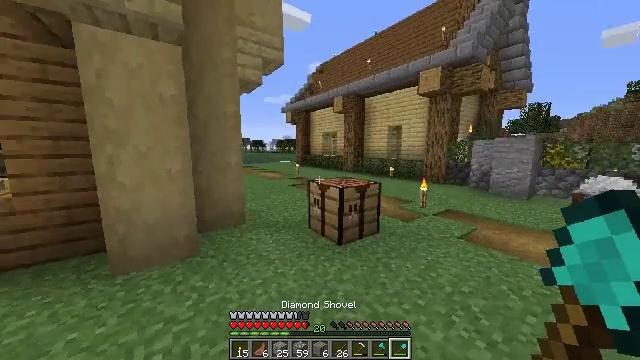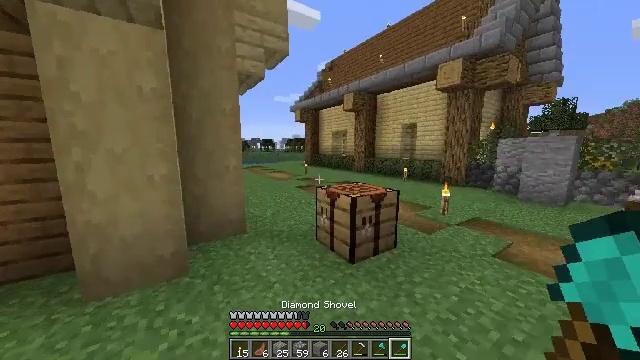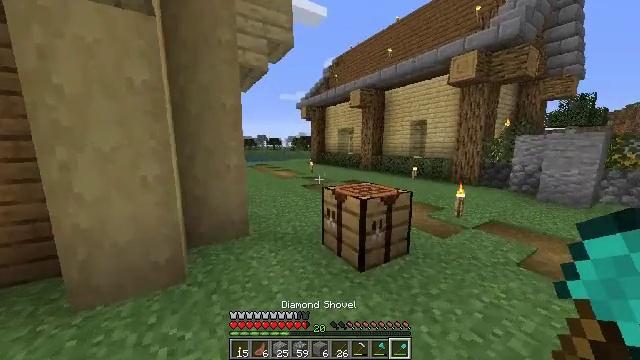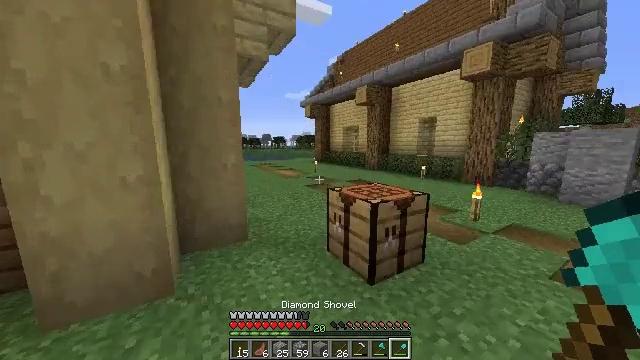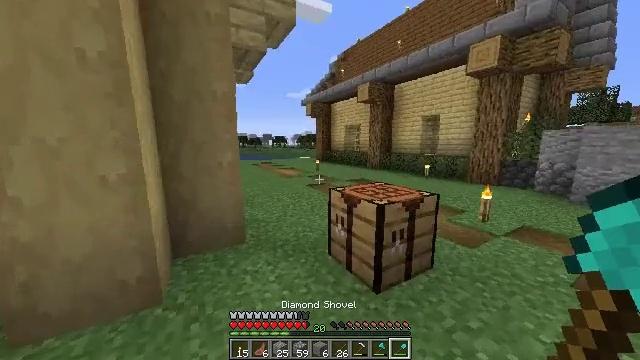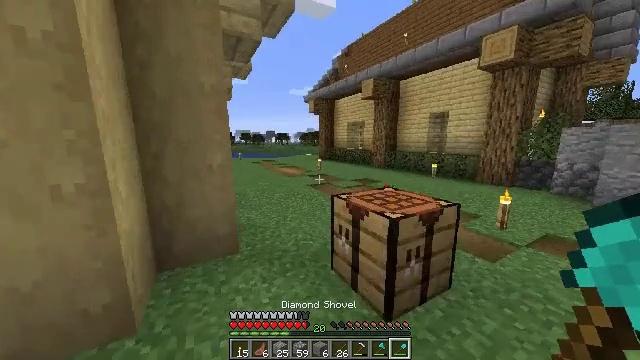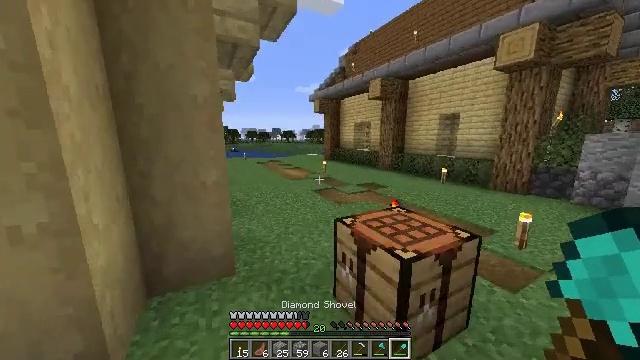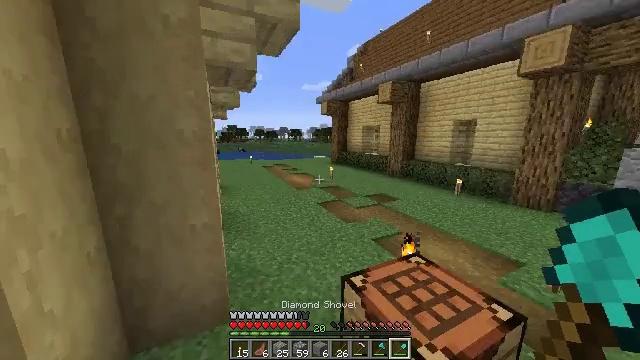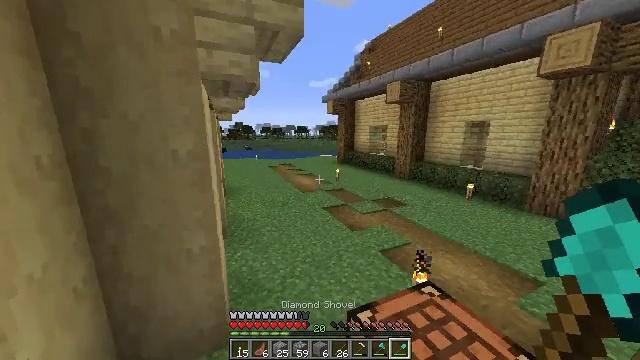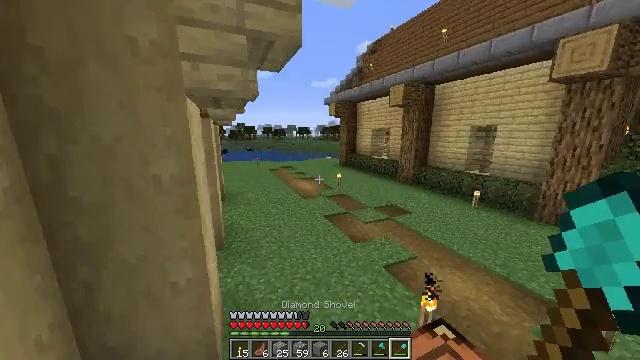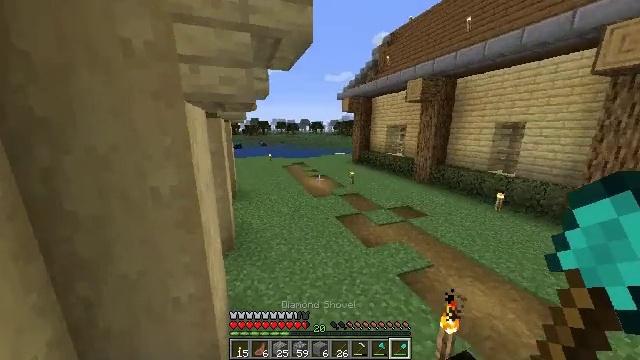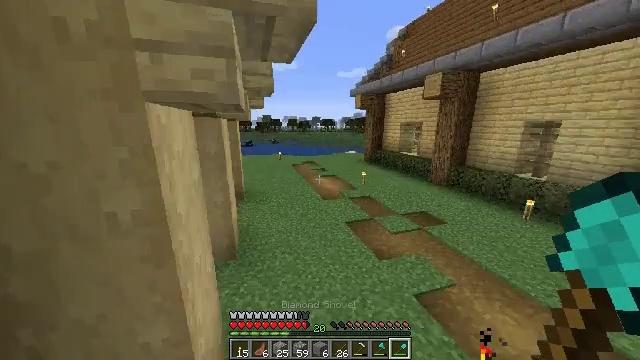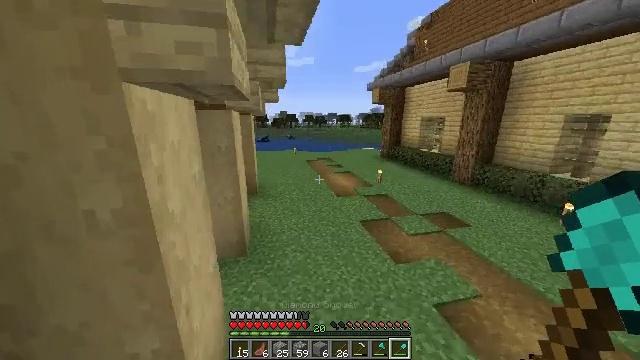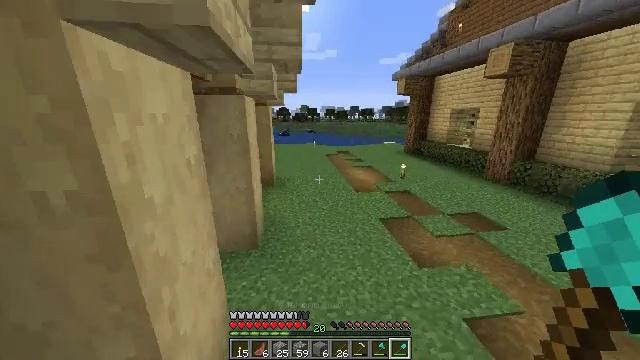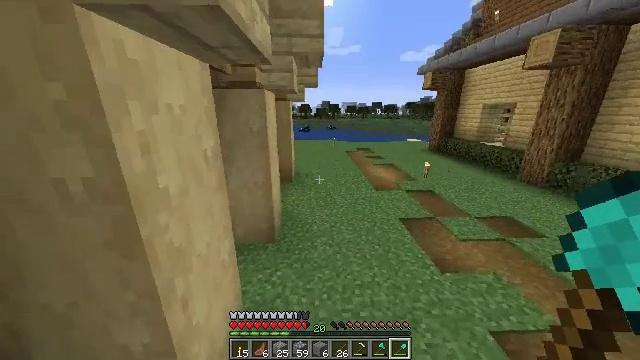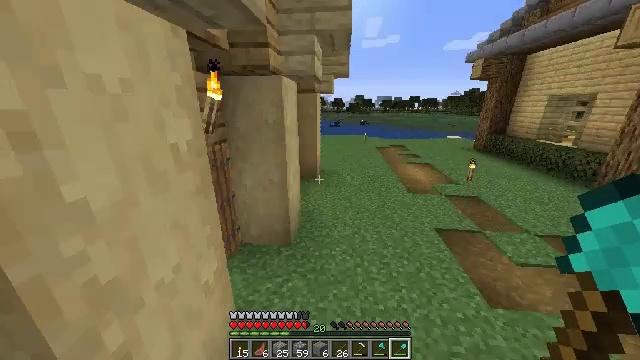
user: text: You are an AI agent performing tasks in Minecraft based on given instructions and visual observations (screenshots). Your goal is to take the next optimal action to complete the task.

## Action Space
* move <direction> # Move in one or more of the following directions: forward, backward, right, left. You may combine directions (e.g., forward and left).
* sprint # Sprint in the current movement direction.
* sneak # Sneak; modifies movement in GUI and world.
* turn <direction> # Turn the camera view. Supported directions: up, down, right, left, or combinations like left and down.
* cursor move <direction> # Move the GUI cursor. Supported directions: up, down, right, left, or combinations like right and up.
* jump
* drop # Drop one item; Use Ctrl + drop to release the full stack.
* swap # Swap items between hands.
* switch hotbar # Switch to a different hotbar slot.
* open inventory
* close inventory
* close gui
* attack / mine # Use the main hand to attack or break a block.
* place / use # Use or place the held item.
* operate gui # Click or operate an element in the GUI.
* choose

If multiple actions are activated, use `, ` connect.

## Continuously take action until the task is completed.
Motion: motion action
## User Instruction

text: Use the crafting table to make a spruce pressure plate.
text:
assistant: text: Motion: move forward, turn left, attack / mine
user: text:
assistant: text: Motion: move forward, turn left, attack / mine
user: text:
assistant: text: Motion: move forward, turn left, attack / mine
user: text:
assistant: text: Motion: move forward, attack / mine
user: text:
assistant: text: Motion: move forward, attack / mine
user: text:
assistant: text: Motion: move forward, turn left, attack / mine, jump
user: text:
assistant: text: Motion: move forward, turn left, attack / mine, jump
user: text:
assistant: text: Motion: move forward, turn left, attack / mine, jump
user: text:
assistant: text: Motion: move forward, attack / mine, jump
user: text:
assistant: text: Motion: move forward, turn left and down, attack / mine, jump
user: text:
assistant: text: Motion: move forward, turn left, attack / mine
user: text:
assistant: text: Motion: move forward, turn left and down, attack / mine
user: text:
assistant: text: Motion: move forward, turn left and down, attack / mine
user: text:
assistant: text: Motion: move forward, turn left, attack / mine
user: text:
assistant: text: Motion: move forward, turn left and down, attack / mine
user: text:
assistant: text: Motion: move forward, turn left, attack / mine
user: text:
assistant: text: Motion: move forward, turn left and down, attack / mine
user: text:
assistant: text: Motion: move forward, turn left and down, attack / mine
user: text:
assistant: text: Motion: move forward, turn left and down, attack / mine
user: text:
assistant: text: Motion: move forward, turn left, attack / mine
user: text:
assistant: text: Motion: move forward, turn left, attack / mine
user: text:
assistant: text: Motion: move forward, turn left, attack / mine
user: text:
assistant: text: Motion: move forward, turn left, attack / mine
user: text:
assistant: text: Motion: move forward, turn left, attack / mine
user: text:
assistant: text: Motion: move forward, attack / mine
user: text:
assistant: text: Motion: move forward, turn left, attack / mine and use / place
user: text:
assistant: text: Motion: move forward, attack / mine and use / place
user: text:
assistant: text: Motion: move forward, attack / mine
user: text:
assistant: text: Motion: move forward, attack / mine
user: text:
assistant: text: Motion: move forward, attack / mine